Field crop: maize
Growth stage: 2
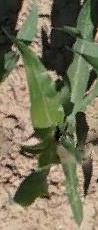
Species: maize